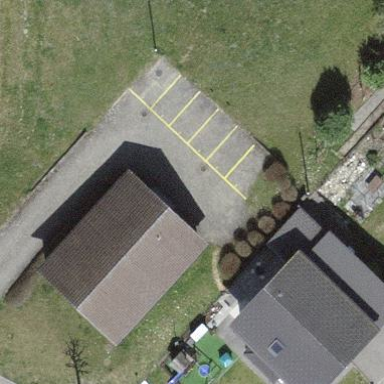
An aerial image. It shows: Street side parking area.